Brain MRI, t1w sequence, axial 2D slice.
Patient: age 35, sex F, weight 90 kg, height 1.9 m
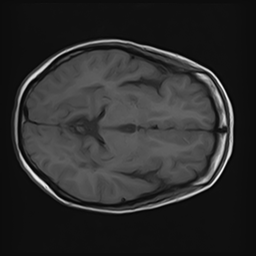